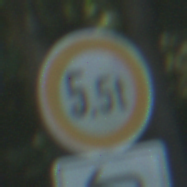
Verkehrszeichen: TatsaechlicheMasse
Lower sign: RichtungsangabeDurchPfeile2
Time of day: MorningAfternoon
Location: Outdoor (Nature)
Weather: Clear
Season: NotSpecified
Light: Natural